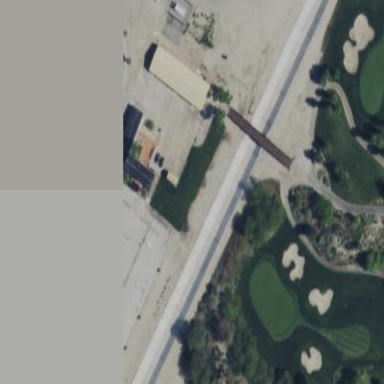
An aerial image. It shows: Rough grassy area used for golf.